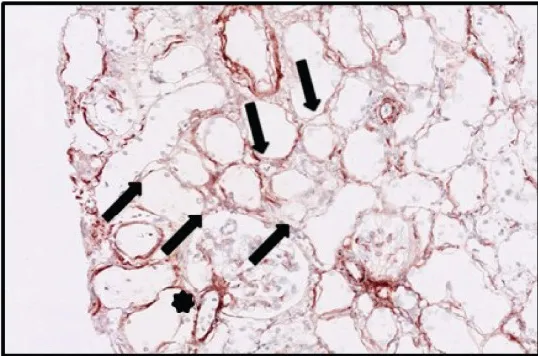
Immunohistochemistry of the hyperacutely rejected allograft. (B) C3d staining showing variable staining along the peritubular capillaries (arrows) and hilus of the glomerulus (star).
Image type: pathology (immunostaining)